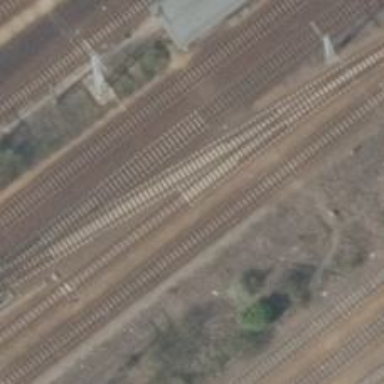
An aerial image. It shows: Railway yard in service.